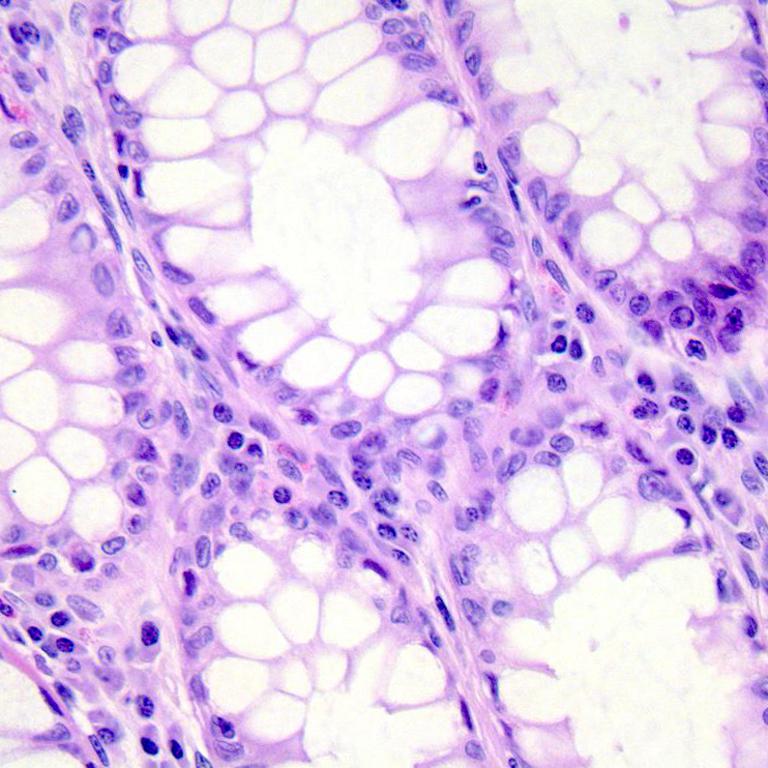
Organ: colon
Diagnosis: benign